Question: I am trying to send sms through Way2sms using Perl LWP. The login part is being successful, after which I save the cookies to a local file. The welcome page after being logged in shows a link, clicking on which one is redirected to another page with two inputs for mobile number and sms text and a button for submitting and sending the sms. Firebug reveals the page structure as shown in the figure. From the Iframe url and the form's 'action' attribute, I constructed the form action's absolute URL and submit the form accordingly, with the cookie stored in the file. However, the sms isn't sent. What I am doing wrong here? The code is as follows. (The 'name' attributes for the two text inputs are correct, taken by observing the source code in Firebug, although that's not included in the image)
'''
use LWP::UserAgent;
open f, "> way2sms.txt";
use HTTP::Cookies;
my $cookie_jar = HTTP::Cookies->new(
file => "cookies.txt",
autosave => 1,
);
my $ua = LWP::UserAgent->new(
agent =>
'Mozilla/5.0 (X11; Linux x86_64; rv:14.0) Gecko/20100101 Firefox/14.0.1',
cookie_jar => $cookie_jar,
);
my $response = $ua->post(
'http://site2.way2sms.com/contentt/bar/Login1.action',
{
username => $user,
password => $pass,
}
);
if ( $response->is_redirect ) {
$response = $ua->get( $response->header('Location') );
print 5 if $response->decoded_content =~ /Kaustav Mukherjee/i; #prints it, showing that the login is successful
}
my $smsresp = $ua->post("http://site5.way2sms.com/jsp/quicksms.action",[MobNo=>$mob,textArea=>'Hello World']);
'''

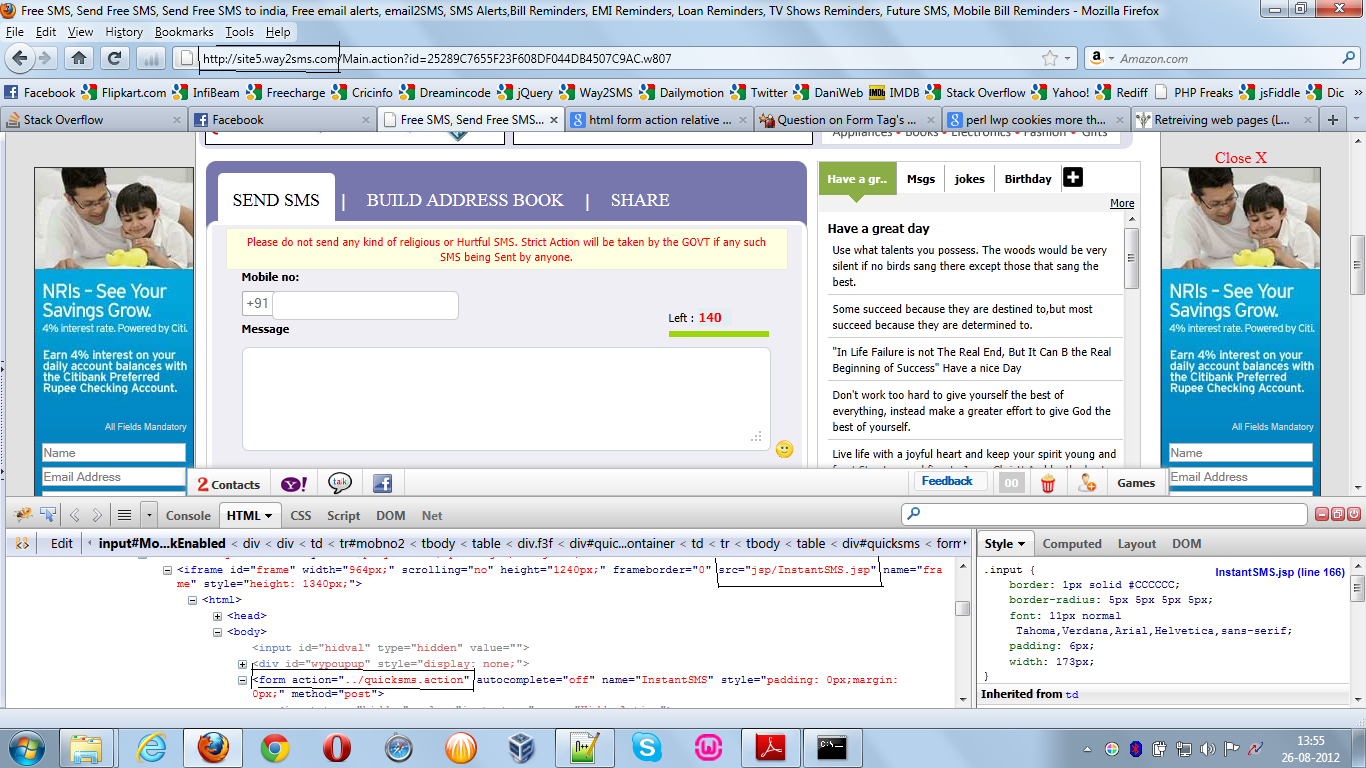
Answer: SCRIPT:
'''
use LWP::UserAgent;
use HTTP::Cookies;
my $ua = LWP::UserAgent->new(agent=>"Mozilla/5.0 (X11; Linux x86_64; rv:14.0) Gecko/20100101 Firefox/14.0.1");
$ua->cookie_jar({ file => "/absolute/path/to/cookies.txt", autosave => 1 });
# if windows, use \ instead of /
# $ua->proxy(['http', 'ftp'], 'http://localhost:9666/');
# below line seems to have done the trick
push @{ $ua->requests_redirectable }, 'POST';
my $response = $ua->post(
'http://site5.way2sms.com/Login1.action',{
"username" => "<PHONE>", # set your username
"password" => "passwd0123", # set your password
"userLogin" => "yes",
"message" => "",
"mobileNo" => "",
}
);
if($response->is_success && $response->decoded_content =~ /Logout/i){ # you can have your name too in place of Logout
print "Logged in!
";
}
my $mob = "<PHONE>"; # mobile to send message to
my $mes = "Hello! 123."; # message
my $smsresp = $ua->post(
"http://site5.way2sms.com/quicksms.action",
{
'Action' => 'dsf45asvd5',
'HiddenAction' => 'instantsms',
'catnamedis' => 'Birthday',
'chkall' => 'on',
'MobNo' => $mob,
'textArea' => $mes,
});
if ($smsresp->is_success && $smsresp->decoded_content =~ /Submitted/i) {
print "Sent!
";
}
'''
P.S. I wish I could get that expired bounty O_o :)